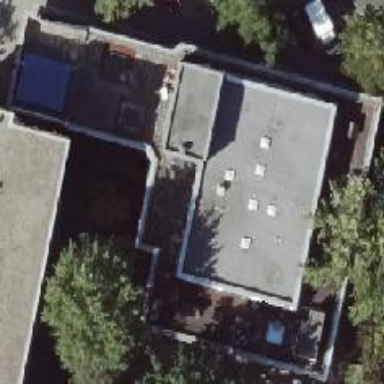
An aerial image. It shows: School building with flat roof.